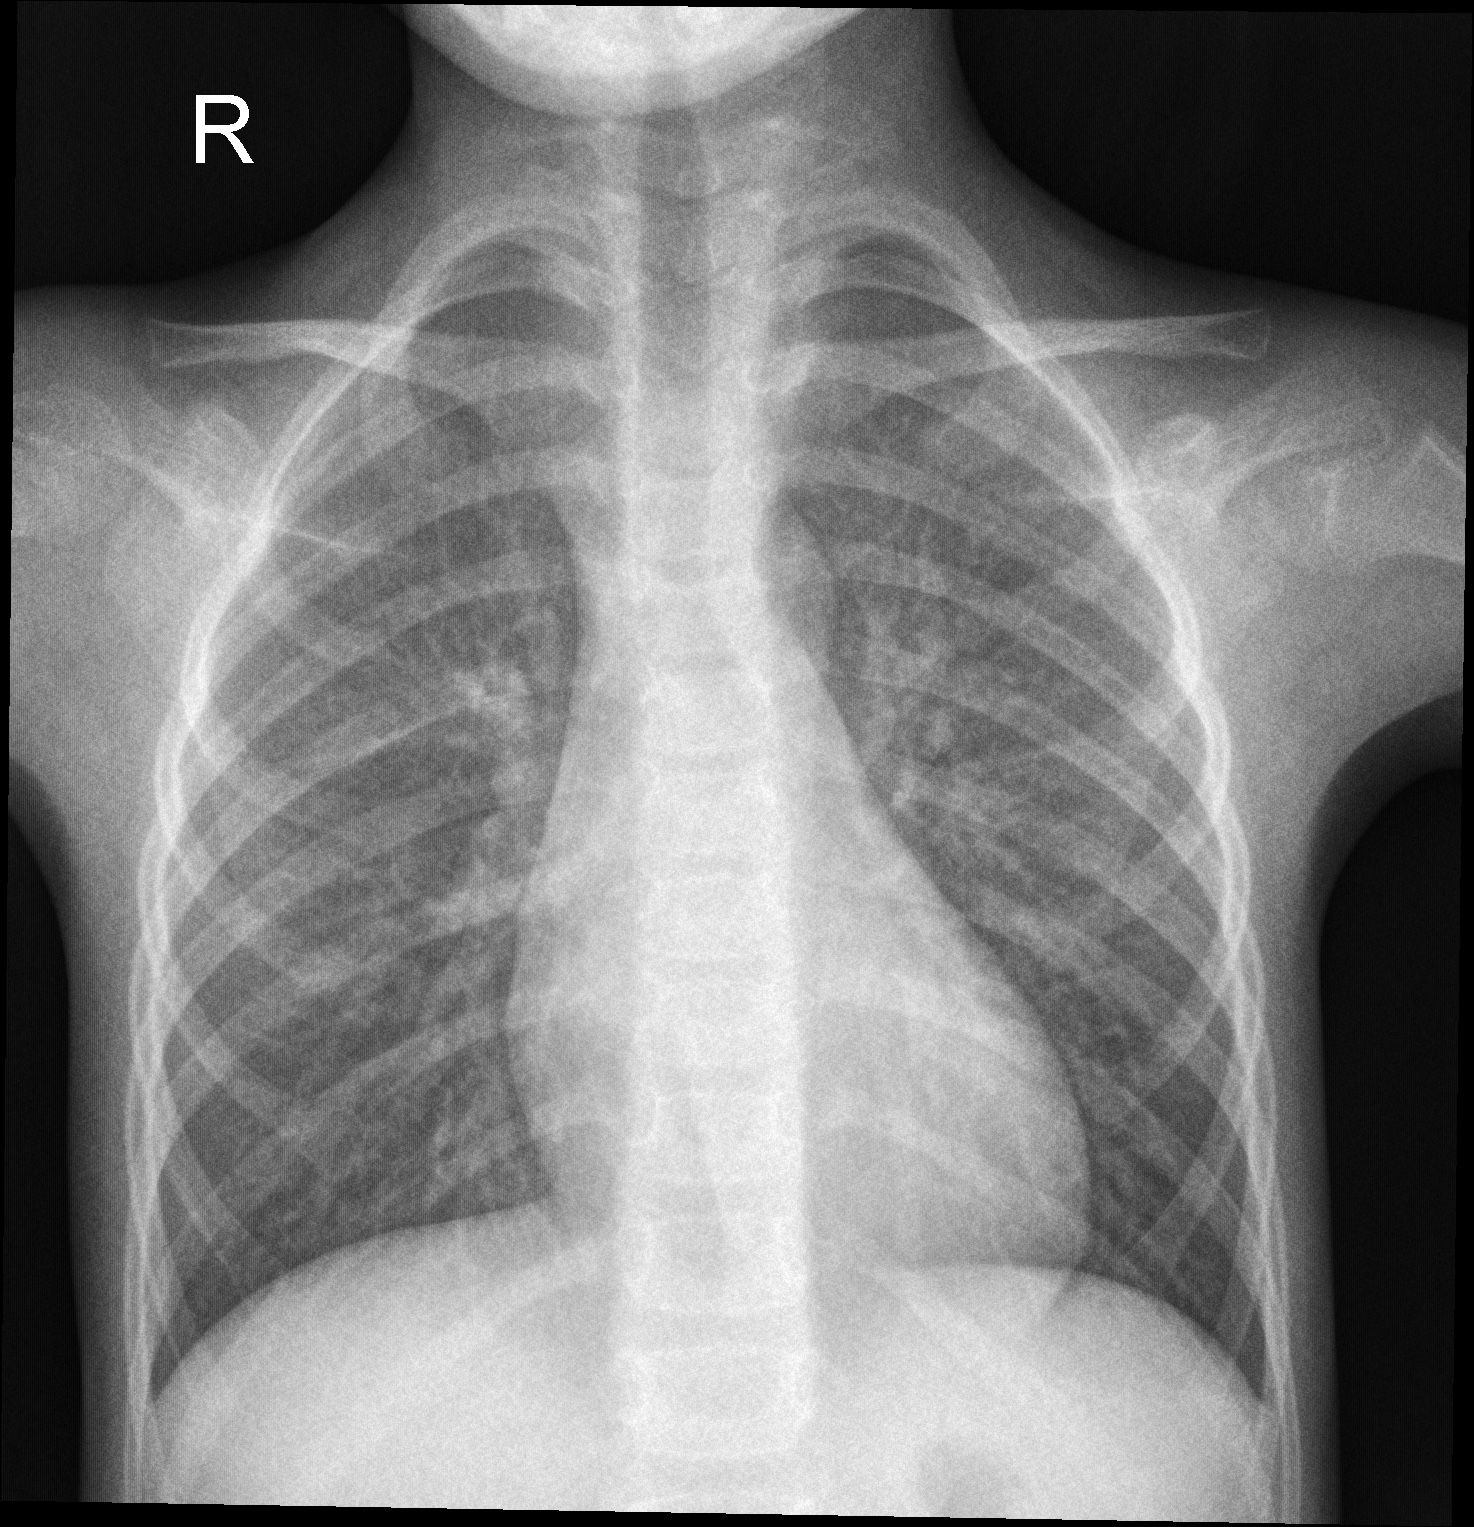
Diagnosis: NORMAL